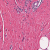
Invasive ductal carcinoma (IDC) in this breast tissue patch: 0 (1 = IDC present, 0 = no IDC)